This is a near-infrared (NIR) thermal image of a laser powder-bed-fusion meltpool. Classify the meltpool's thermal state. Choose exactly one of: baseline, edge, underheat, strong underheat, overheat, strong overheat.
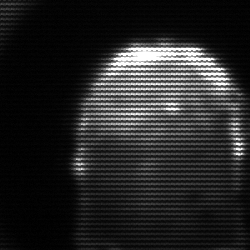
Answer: baseline